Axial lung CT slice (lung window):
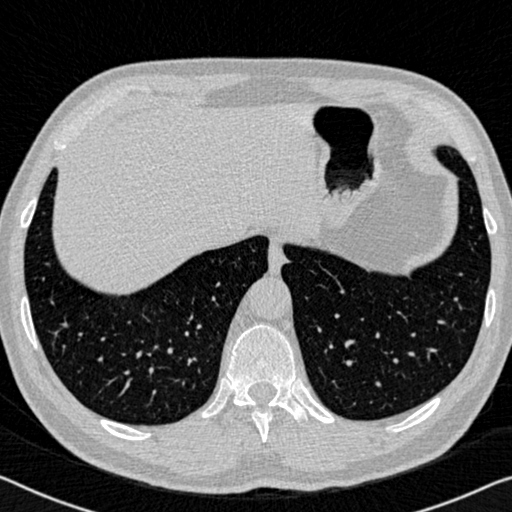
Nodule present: no